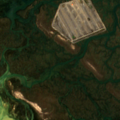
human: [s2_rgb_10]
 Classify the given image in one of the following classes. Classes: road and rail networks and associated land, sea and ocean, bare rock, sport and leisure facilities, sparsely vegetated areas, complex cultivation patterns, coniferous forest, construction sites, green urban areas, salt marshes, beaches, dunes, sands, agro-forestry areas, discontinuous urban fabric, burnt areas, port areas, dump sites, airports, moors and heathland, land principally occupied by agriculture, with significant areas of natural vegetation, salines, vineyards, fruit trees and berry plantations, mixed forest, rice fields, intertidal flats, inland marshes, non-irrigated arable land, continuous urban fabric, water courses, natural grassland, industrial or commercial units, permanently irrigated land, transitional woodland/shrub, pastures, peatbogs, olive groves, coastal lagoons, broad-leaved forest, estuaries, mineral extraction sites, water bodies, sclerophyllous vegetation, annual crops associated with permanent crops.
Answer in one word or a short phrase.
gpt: salt marshes, intertidal flats